Field crop: maize
Growth stage: 2
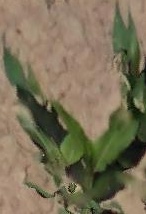
Species: maize